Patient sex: M
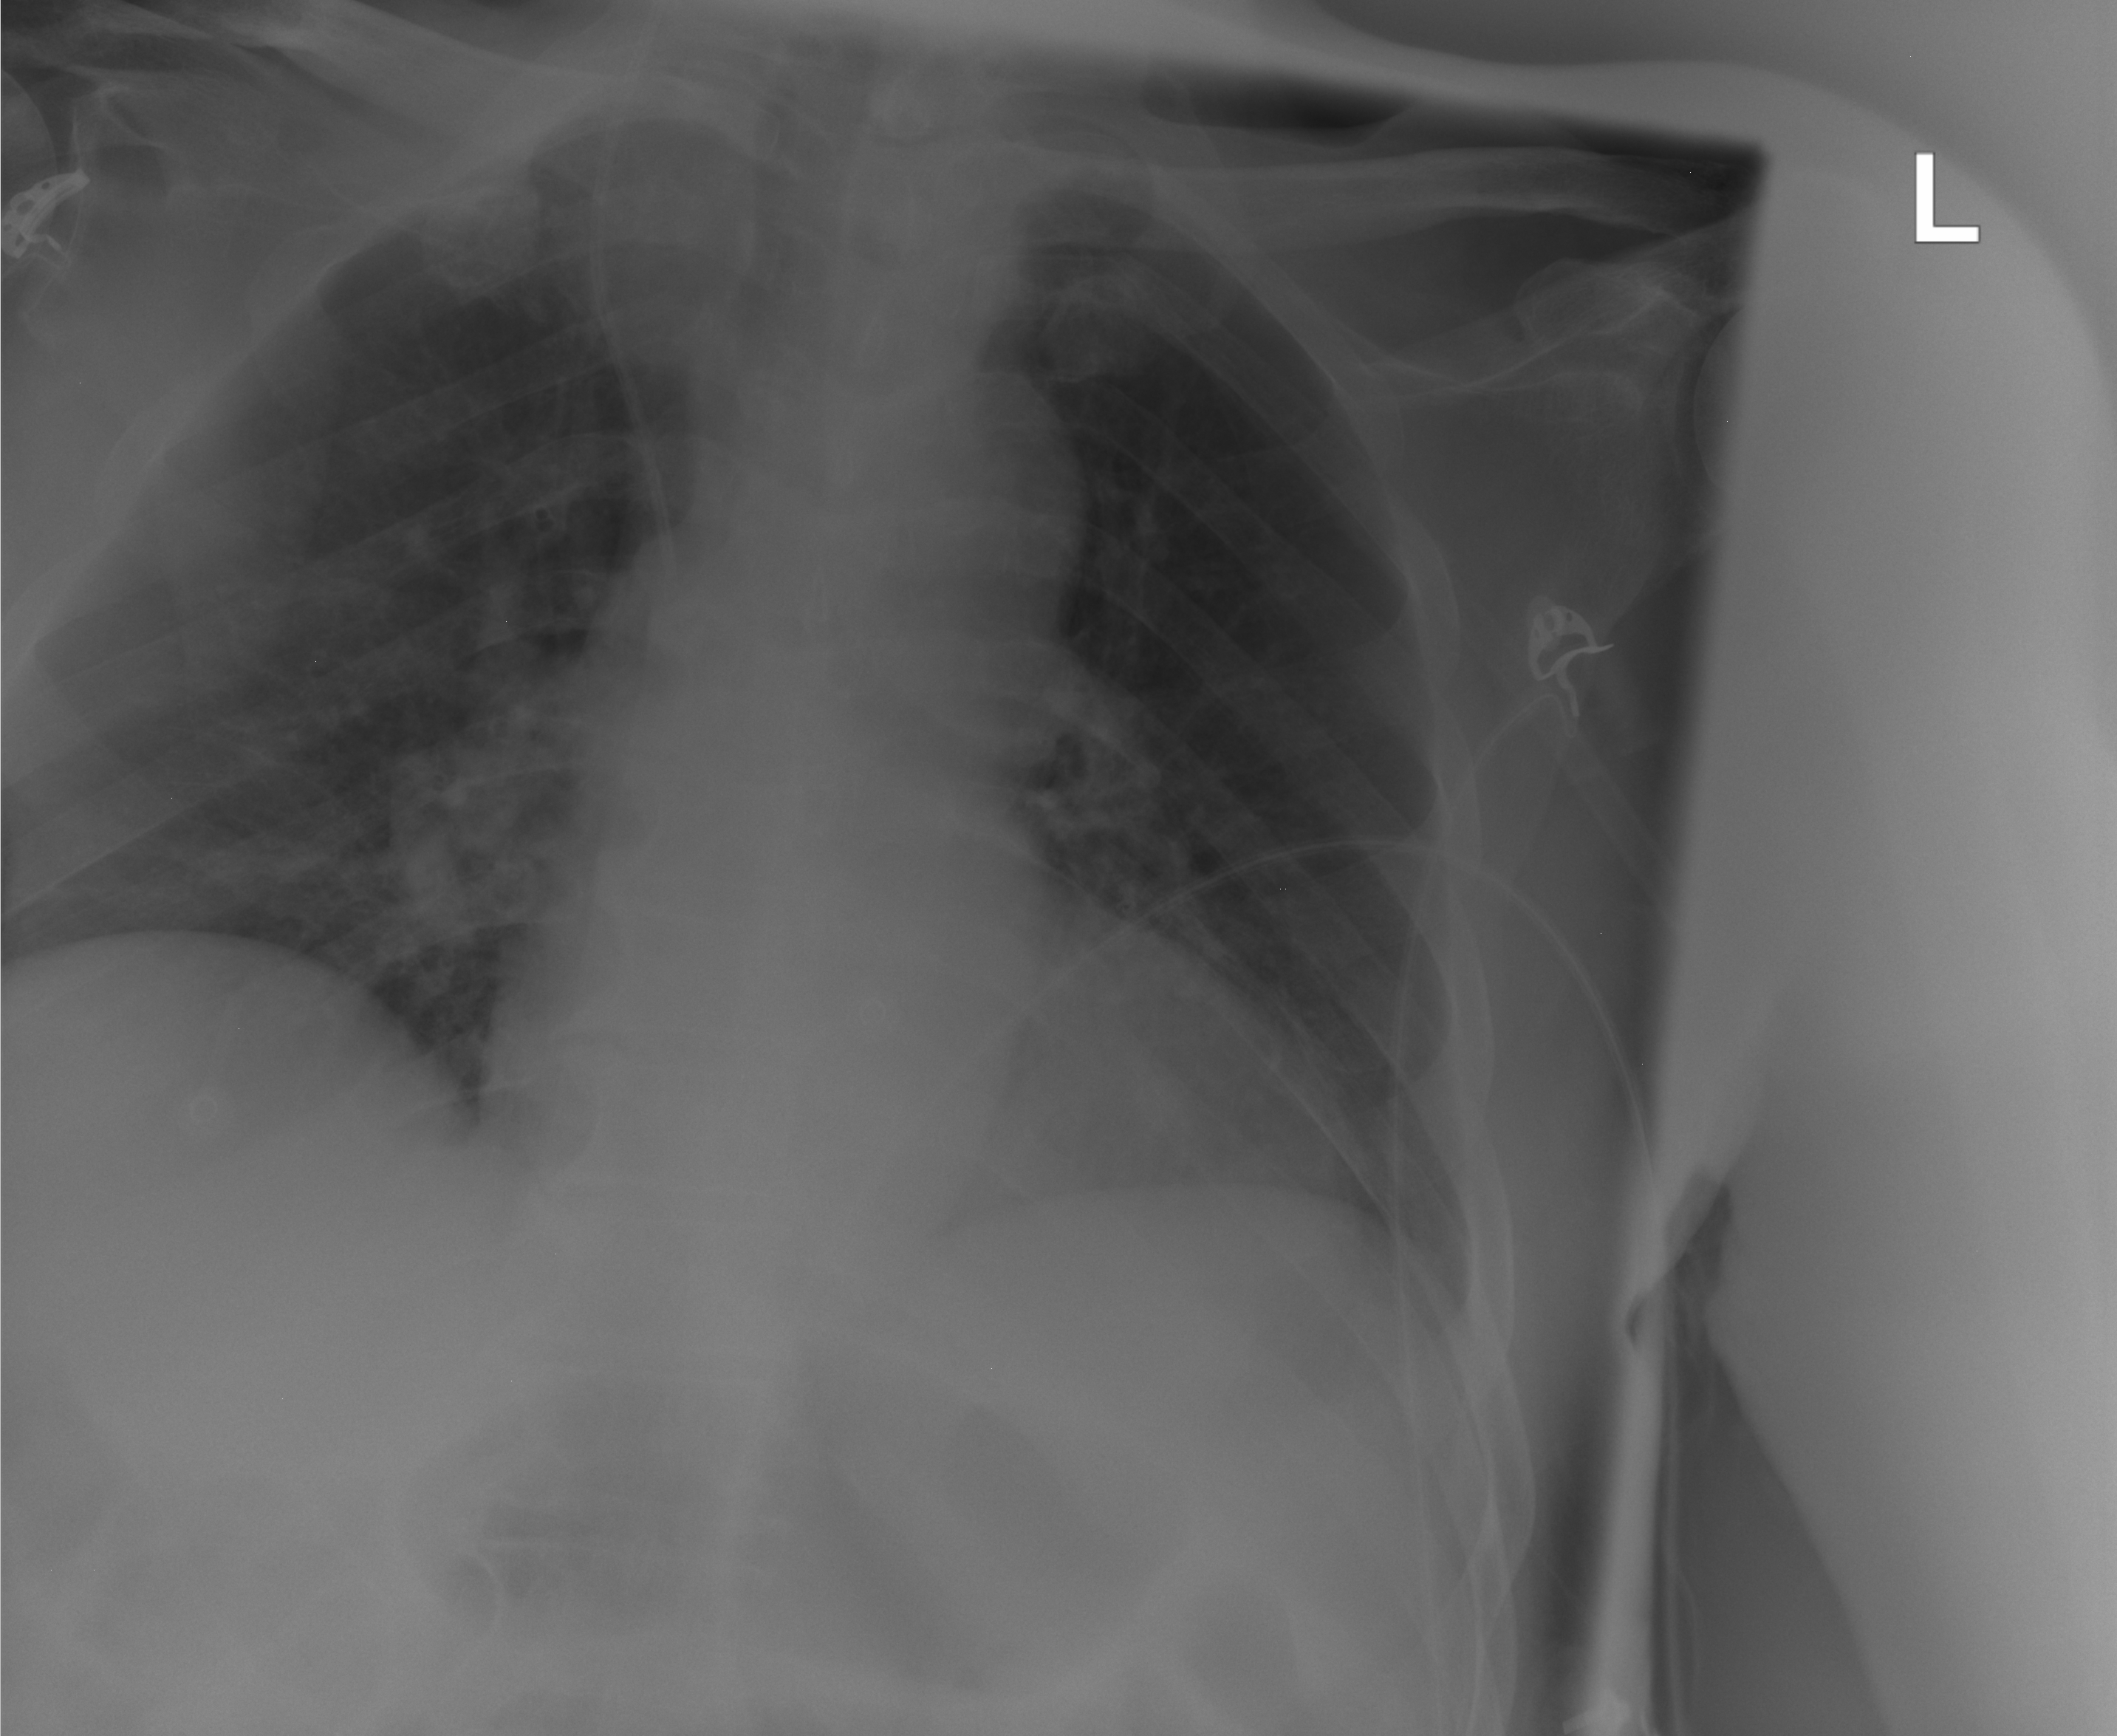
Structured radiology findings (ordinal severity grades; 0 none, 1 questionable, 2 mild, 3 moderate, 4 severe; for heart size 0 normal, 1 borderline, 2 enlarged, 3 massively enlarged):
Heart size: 1
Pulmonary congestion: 0
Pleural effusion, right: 0
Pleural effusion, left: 0
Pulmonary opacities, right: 1
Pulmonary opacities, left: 0
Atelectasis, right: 0
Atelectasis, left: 0